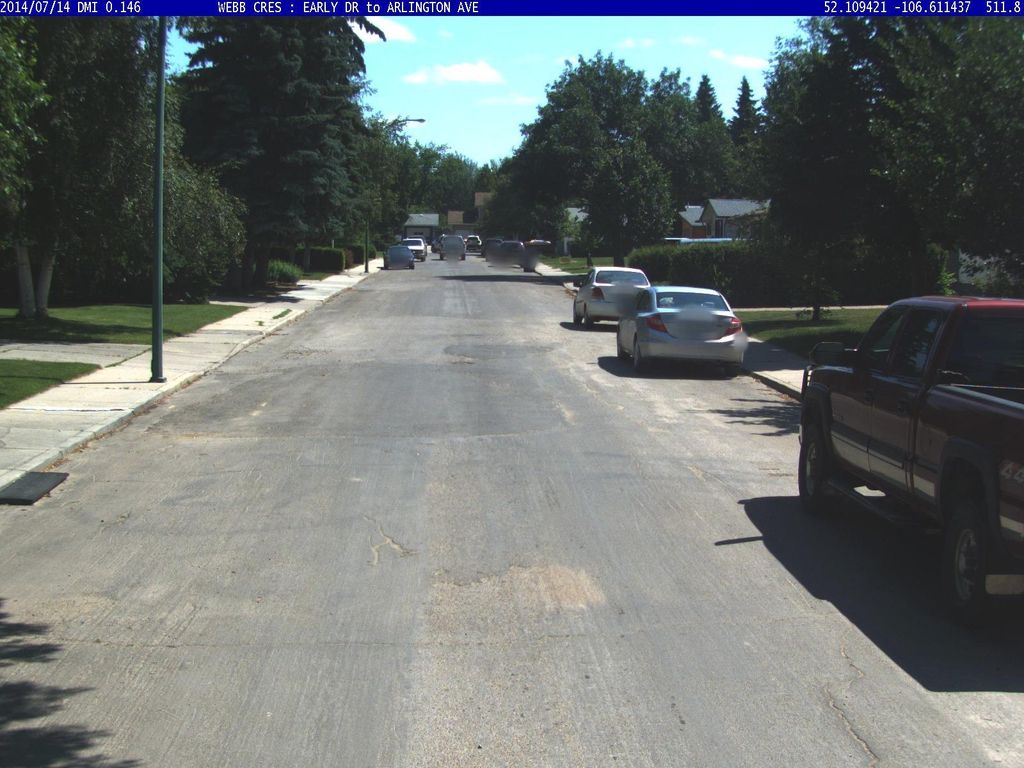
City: saskatoon